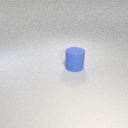
large blue rubber cylinder